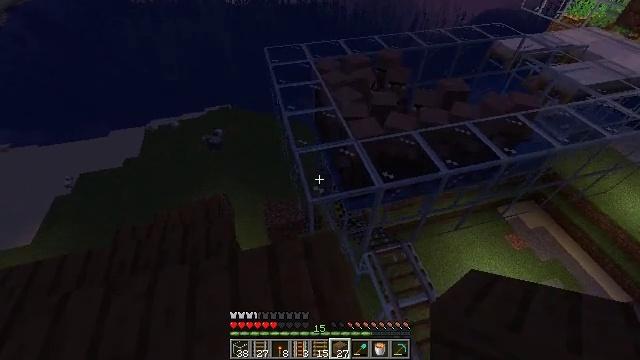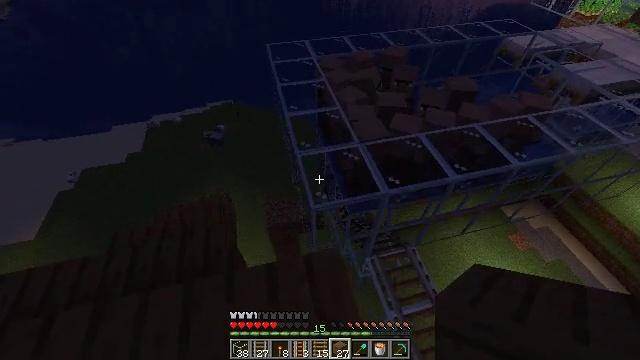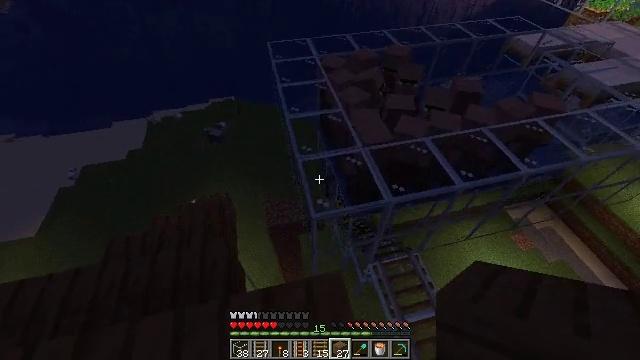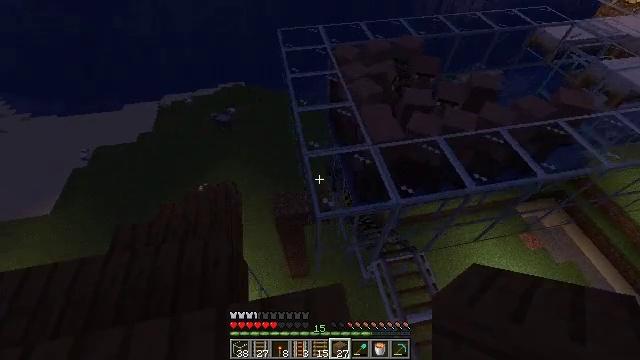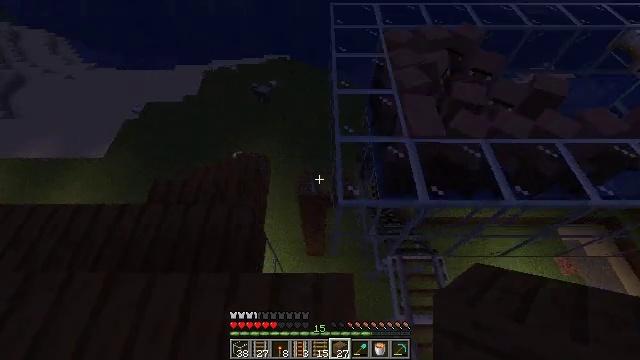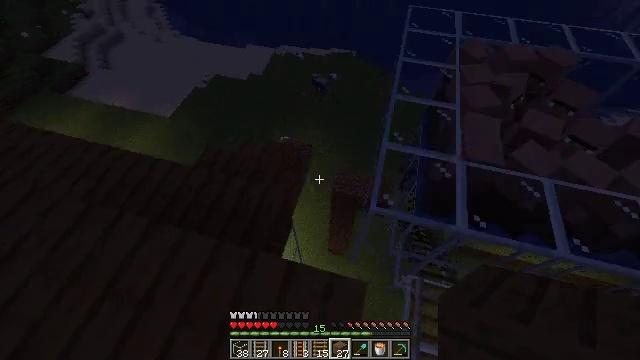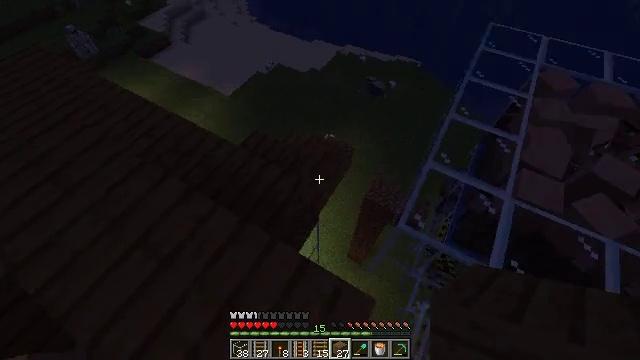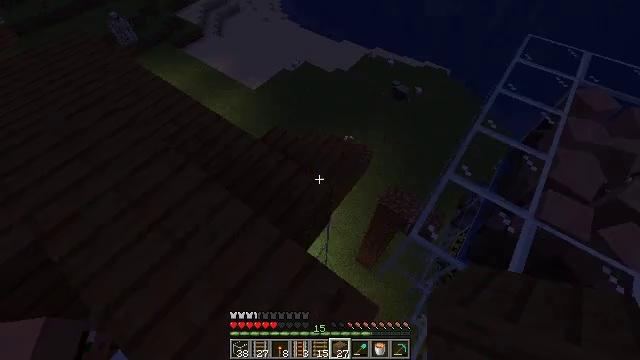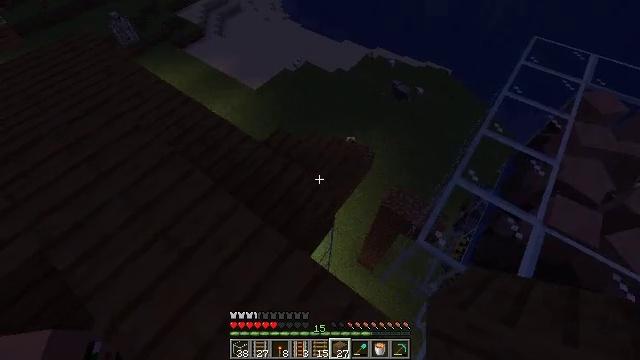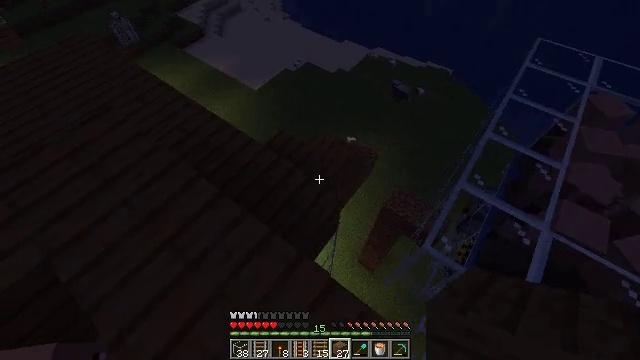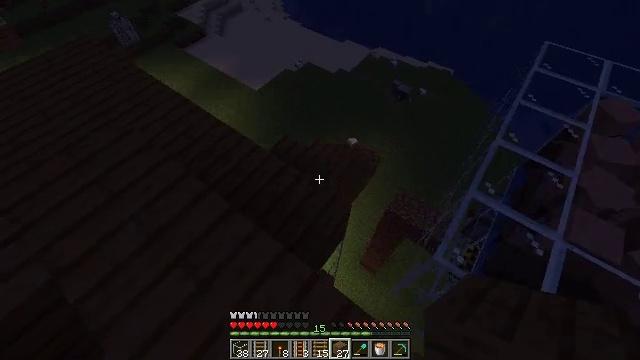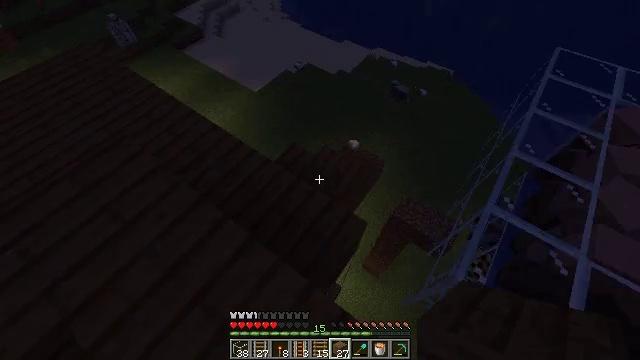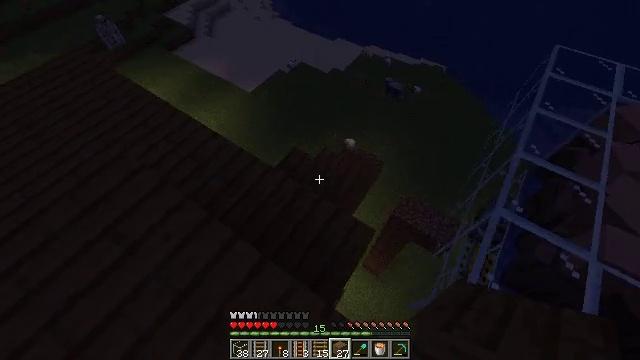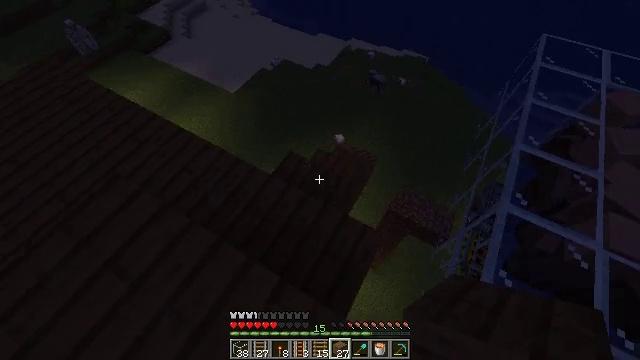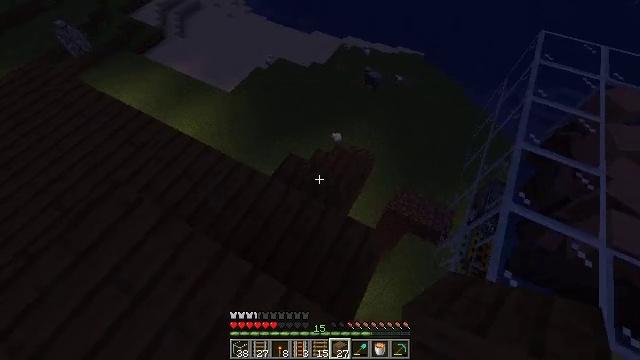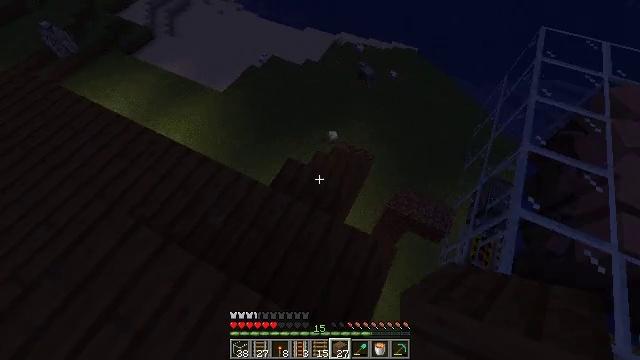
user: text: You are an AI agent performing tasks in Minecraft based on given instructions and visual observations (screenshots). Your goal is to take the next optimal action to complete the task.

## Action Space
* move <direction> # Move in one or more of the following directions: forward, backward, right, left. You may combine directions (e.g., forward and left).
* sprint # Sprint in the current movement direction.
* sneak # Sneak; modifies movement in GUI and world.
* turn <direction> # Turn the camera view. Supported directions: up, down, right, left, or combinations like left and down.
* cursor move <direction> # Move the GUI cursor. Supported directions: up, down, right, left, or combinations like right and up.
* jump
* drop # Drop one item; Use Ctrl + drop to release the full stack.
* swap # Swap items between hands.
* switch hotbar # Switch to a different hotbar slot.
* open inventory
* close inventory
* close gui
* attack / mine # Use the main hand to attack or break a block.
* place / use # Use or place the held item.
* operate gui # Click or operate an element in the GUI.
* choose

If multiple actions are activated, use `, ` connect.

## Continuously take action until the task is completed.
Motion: motion action
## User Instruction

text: Craft a brown bed.
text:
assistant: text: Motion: move forward, turn down
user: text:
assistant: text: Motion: no_op
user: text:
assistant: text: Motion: turn left and down
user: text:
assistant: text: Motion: turn left and down
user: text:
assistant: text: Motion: turn left
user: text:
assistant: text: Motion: turn left
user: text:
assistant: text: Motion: turn left
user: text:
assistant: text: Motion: move forward and move left
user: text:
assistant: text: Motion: move forward and move left
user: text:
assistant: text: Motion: move forward and move left
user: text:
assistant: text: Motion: move forward and move left
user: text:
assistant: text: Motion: move forward and move left, turn right
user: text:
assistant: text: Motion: move forward and move left, turn right and down
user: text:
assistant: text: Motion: move forward, turn right
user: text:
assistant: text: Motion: move forward, turn right
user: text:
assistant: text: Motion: move forward, turn right and down
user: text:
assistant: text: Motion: move forward, turn right and down
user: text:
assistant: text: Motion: move forward, turn right
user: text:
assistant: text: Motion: move forward
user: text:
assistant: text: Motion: move forward, turn right and down
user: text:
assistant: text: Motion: move forward, turn right
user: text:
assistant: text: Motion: move forward, turn right
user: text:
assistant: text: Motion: move forward, turn right
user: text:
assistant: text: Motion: move forward
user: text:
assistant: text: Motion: move forward, turn right
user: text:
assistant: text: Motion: move forward, turn right
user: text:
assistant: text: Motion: move forward
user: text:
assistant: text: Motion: move forward
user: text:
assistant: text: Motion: move forward
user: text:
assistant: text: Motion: move forward